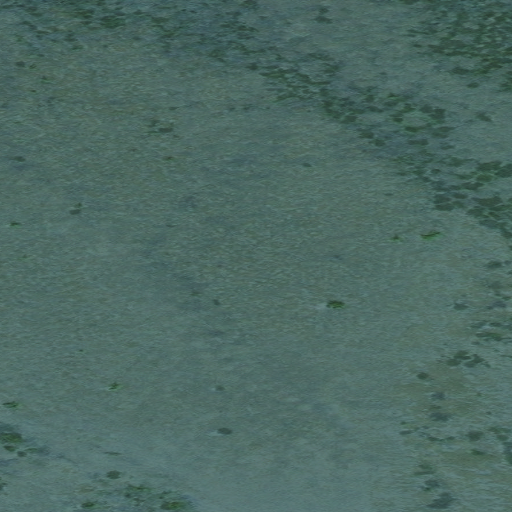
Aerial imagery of mountain in Alaska named Mount Marr containing only unknown